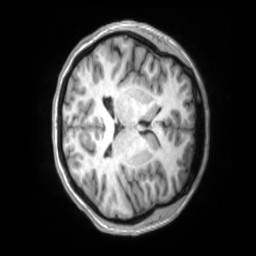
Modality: T1w
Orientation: axial
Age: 23
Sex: female
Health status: ill
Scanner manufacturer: siemens
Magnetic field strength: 3 T
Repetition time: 2.2 s
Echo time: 0.00157 s